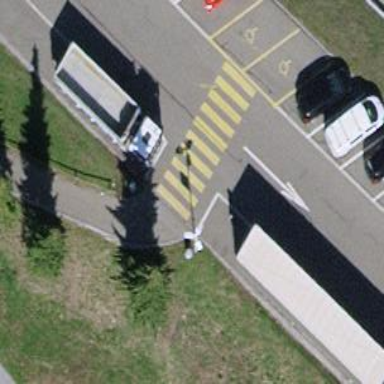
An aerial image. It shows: Footway.